Interaction volume radius: 10 \u00c5
Interaction volume height: 10 \u00c5
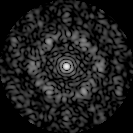
Disorder parameter: 0.6909